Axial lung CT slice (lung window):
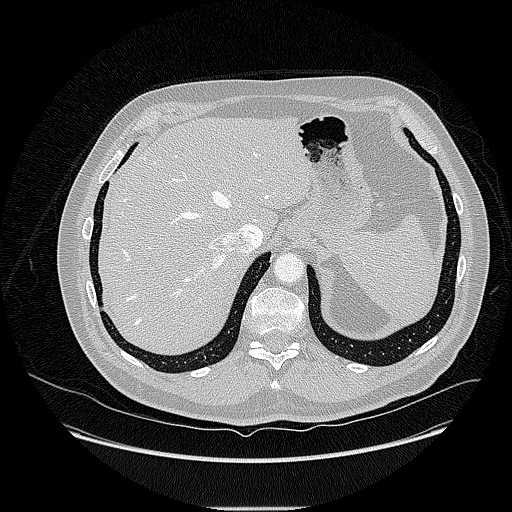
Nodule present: no